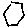
Label: hexagon